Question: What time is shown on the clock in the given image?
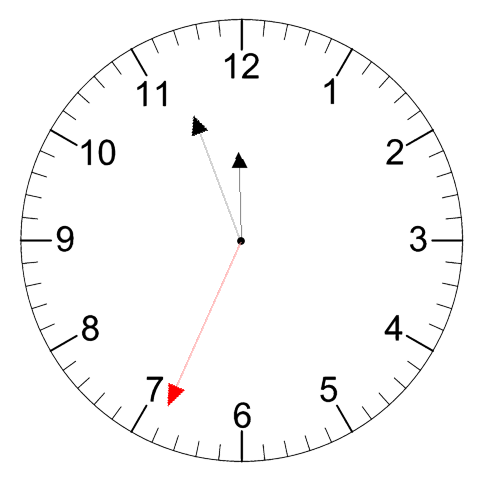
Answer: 11:56:34